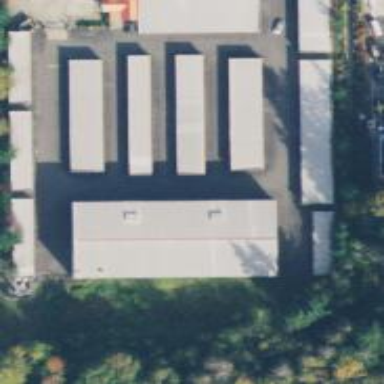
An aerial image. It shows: Storage rental facility.